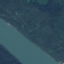
Land use / land cover class: River